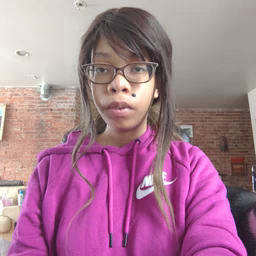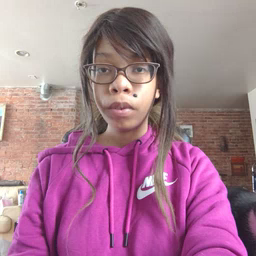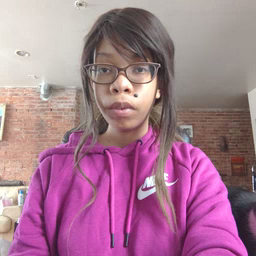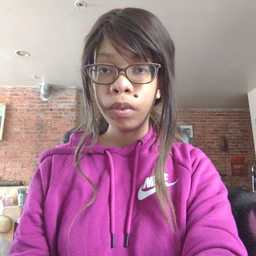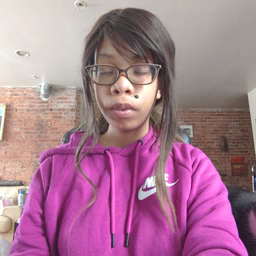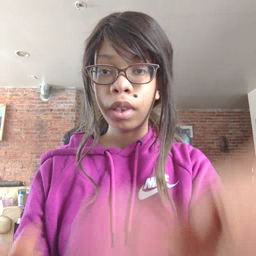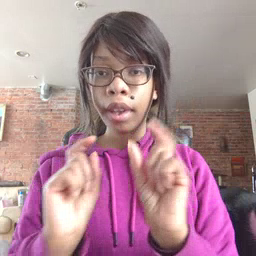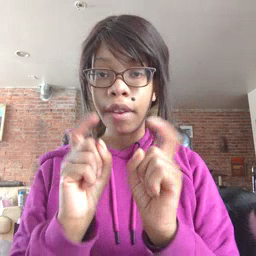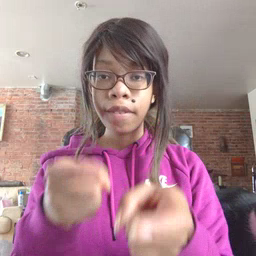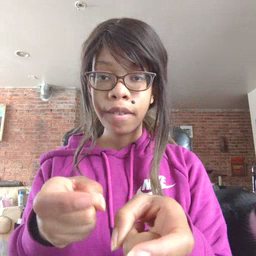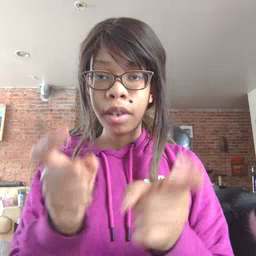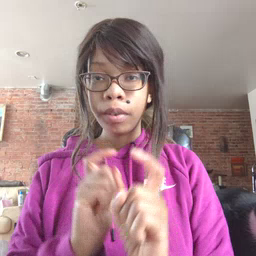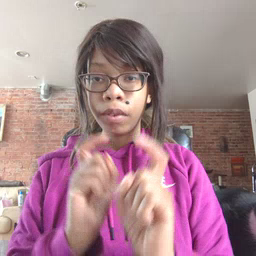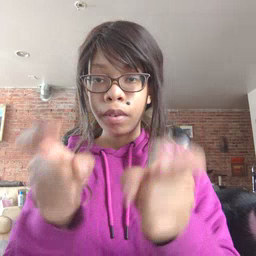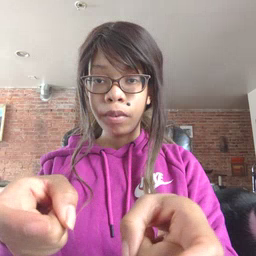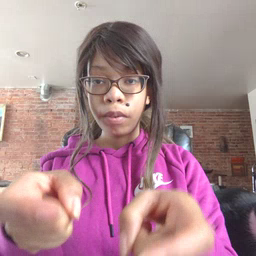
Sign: gift